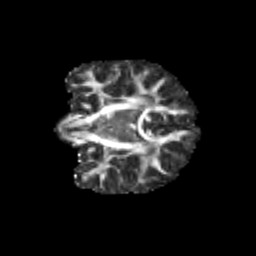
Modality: FA
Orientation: coronal
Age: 9
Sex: female
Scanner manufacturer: siemens
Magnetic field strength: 3 T
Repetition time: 3.8 s
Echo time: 0.07 s